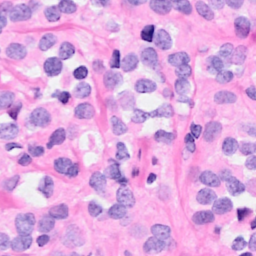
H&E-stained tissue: Breast